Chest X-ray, AP view. Patient: 54 years old, sex F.
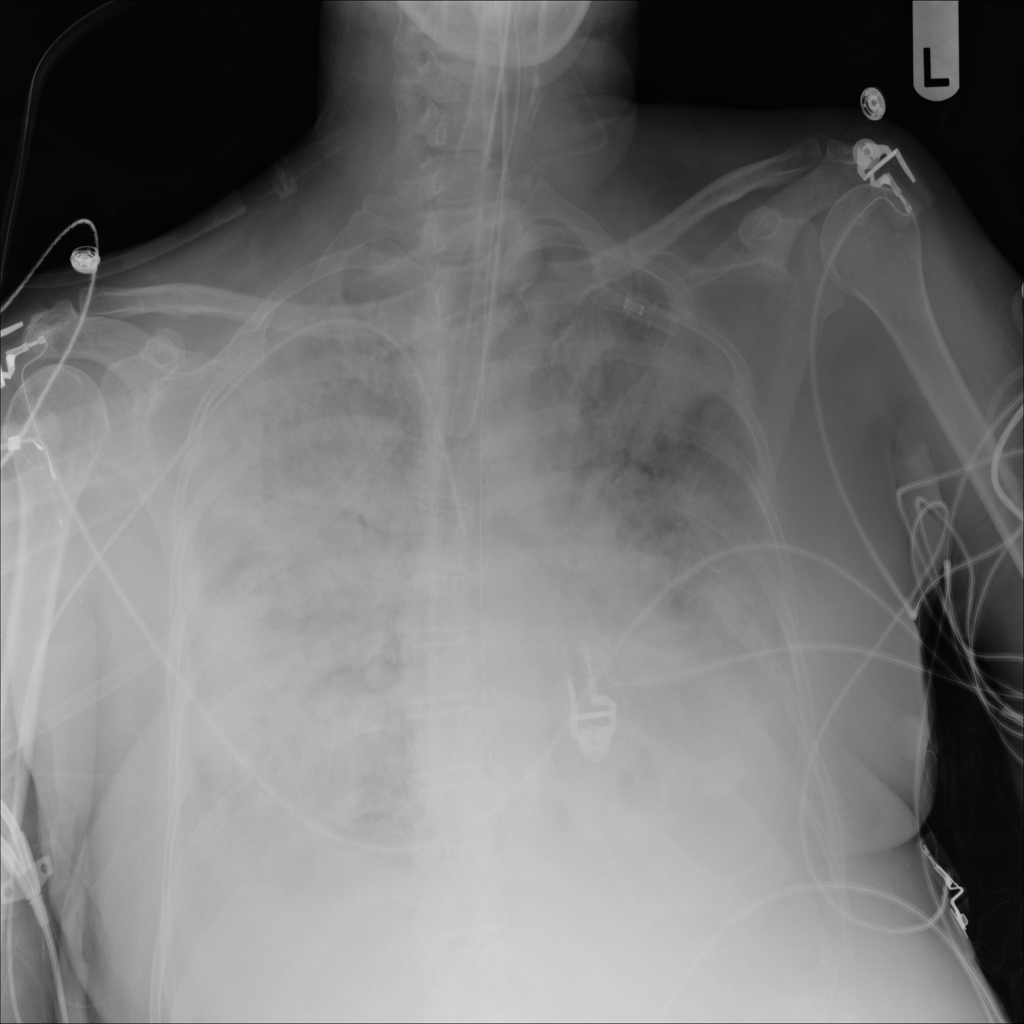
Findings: Infiltration